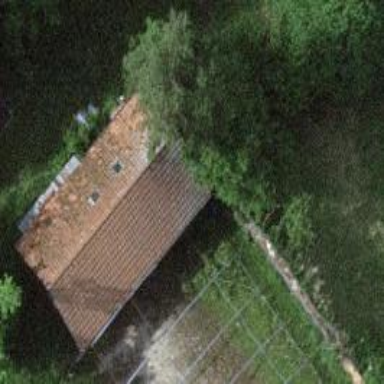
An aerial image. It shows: Barn.